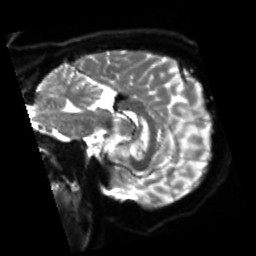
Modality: sbref
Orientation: sagittal
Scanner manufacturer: siemens
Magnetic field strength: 3 T
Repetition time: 4 s
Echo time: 0.0594 s